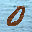
Label: 0